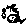
Label: fish